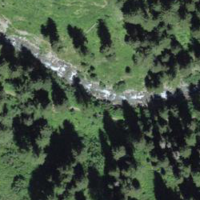
EUNIS habitat code: 43
Species observed at this site:
Saxifraga rotundifolia
Alcis repandata
Ajuga reptans
Achillea macrophylla